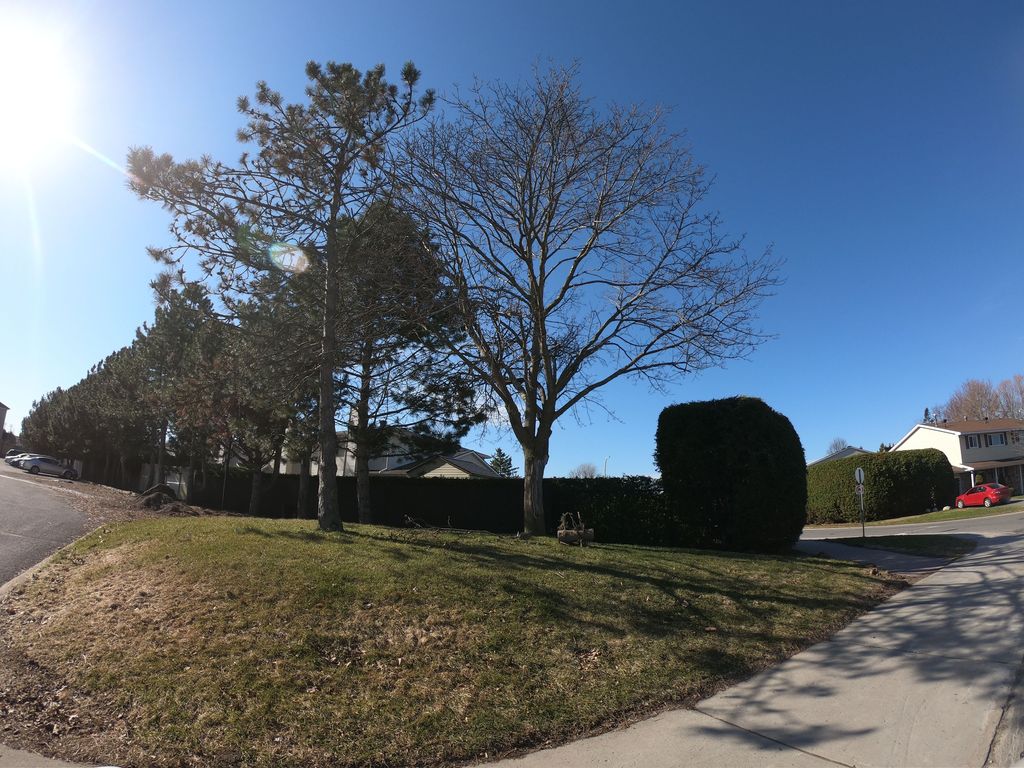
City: ottawa-gatineau